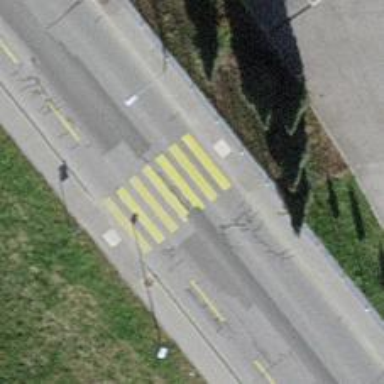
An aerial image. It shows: Uncontrolled road crossing.